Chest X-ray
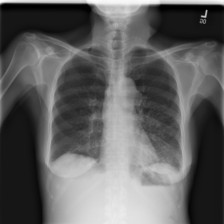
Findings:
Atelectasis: negative
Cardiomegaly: negative
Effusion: negative
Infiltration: negative
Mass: negative
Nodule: negative
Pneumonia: negative
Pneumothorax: negative
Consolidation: negative
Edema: negative
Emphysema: negative
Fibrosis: negative
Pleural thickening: negative
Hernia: negative